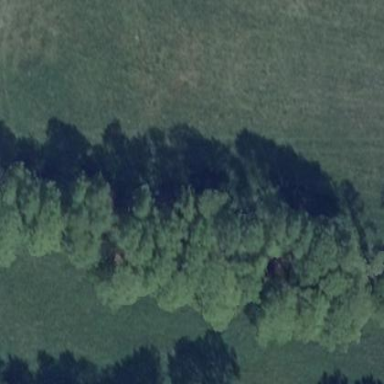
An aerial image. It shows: Deciduous broadleaved woodland.